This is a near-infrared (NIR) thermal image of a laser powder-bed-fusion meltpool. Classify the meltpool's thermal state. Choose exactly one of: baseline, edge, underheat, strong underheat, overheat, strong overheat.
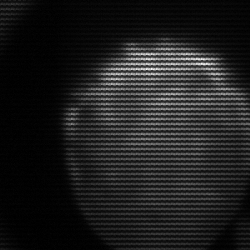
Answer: edge